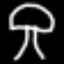
Label: mushroom